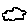
Label: cloud